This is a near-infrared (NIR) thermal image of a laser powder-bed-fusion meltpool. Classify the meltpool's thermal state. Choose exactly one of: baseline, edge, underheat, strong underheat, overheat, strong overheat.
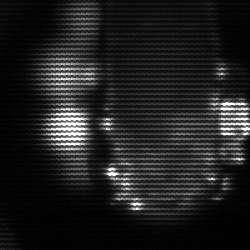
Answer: strong underheat